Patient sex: F
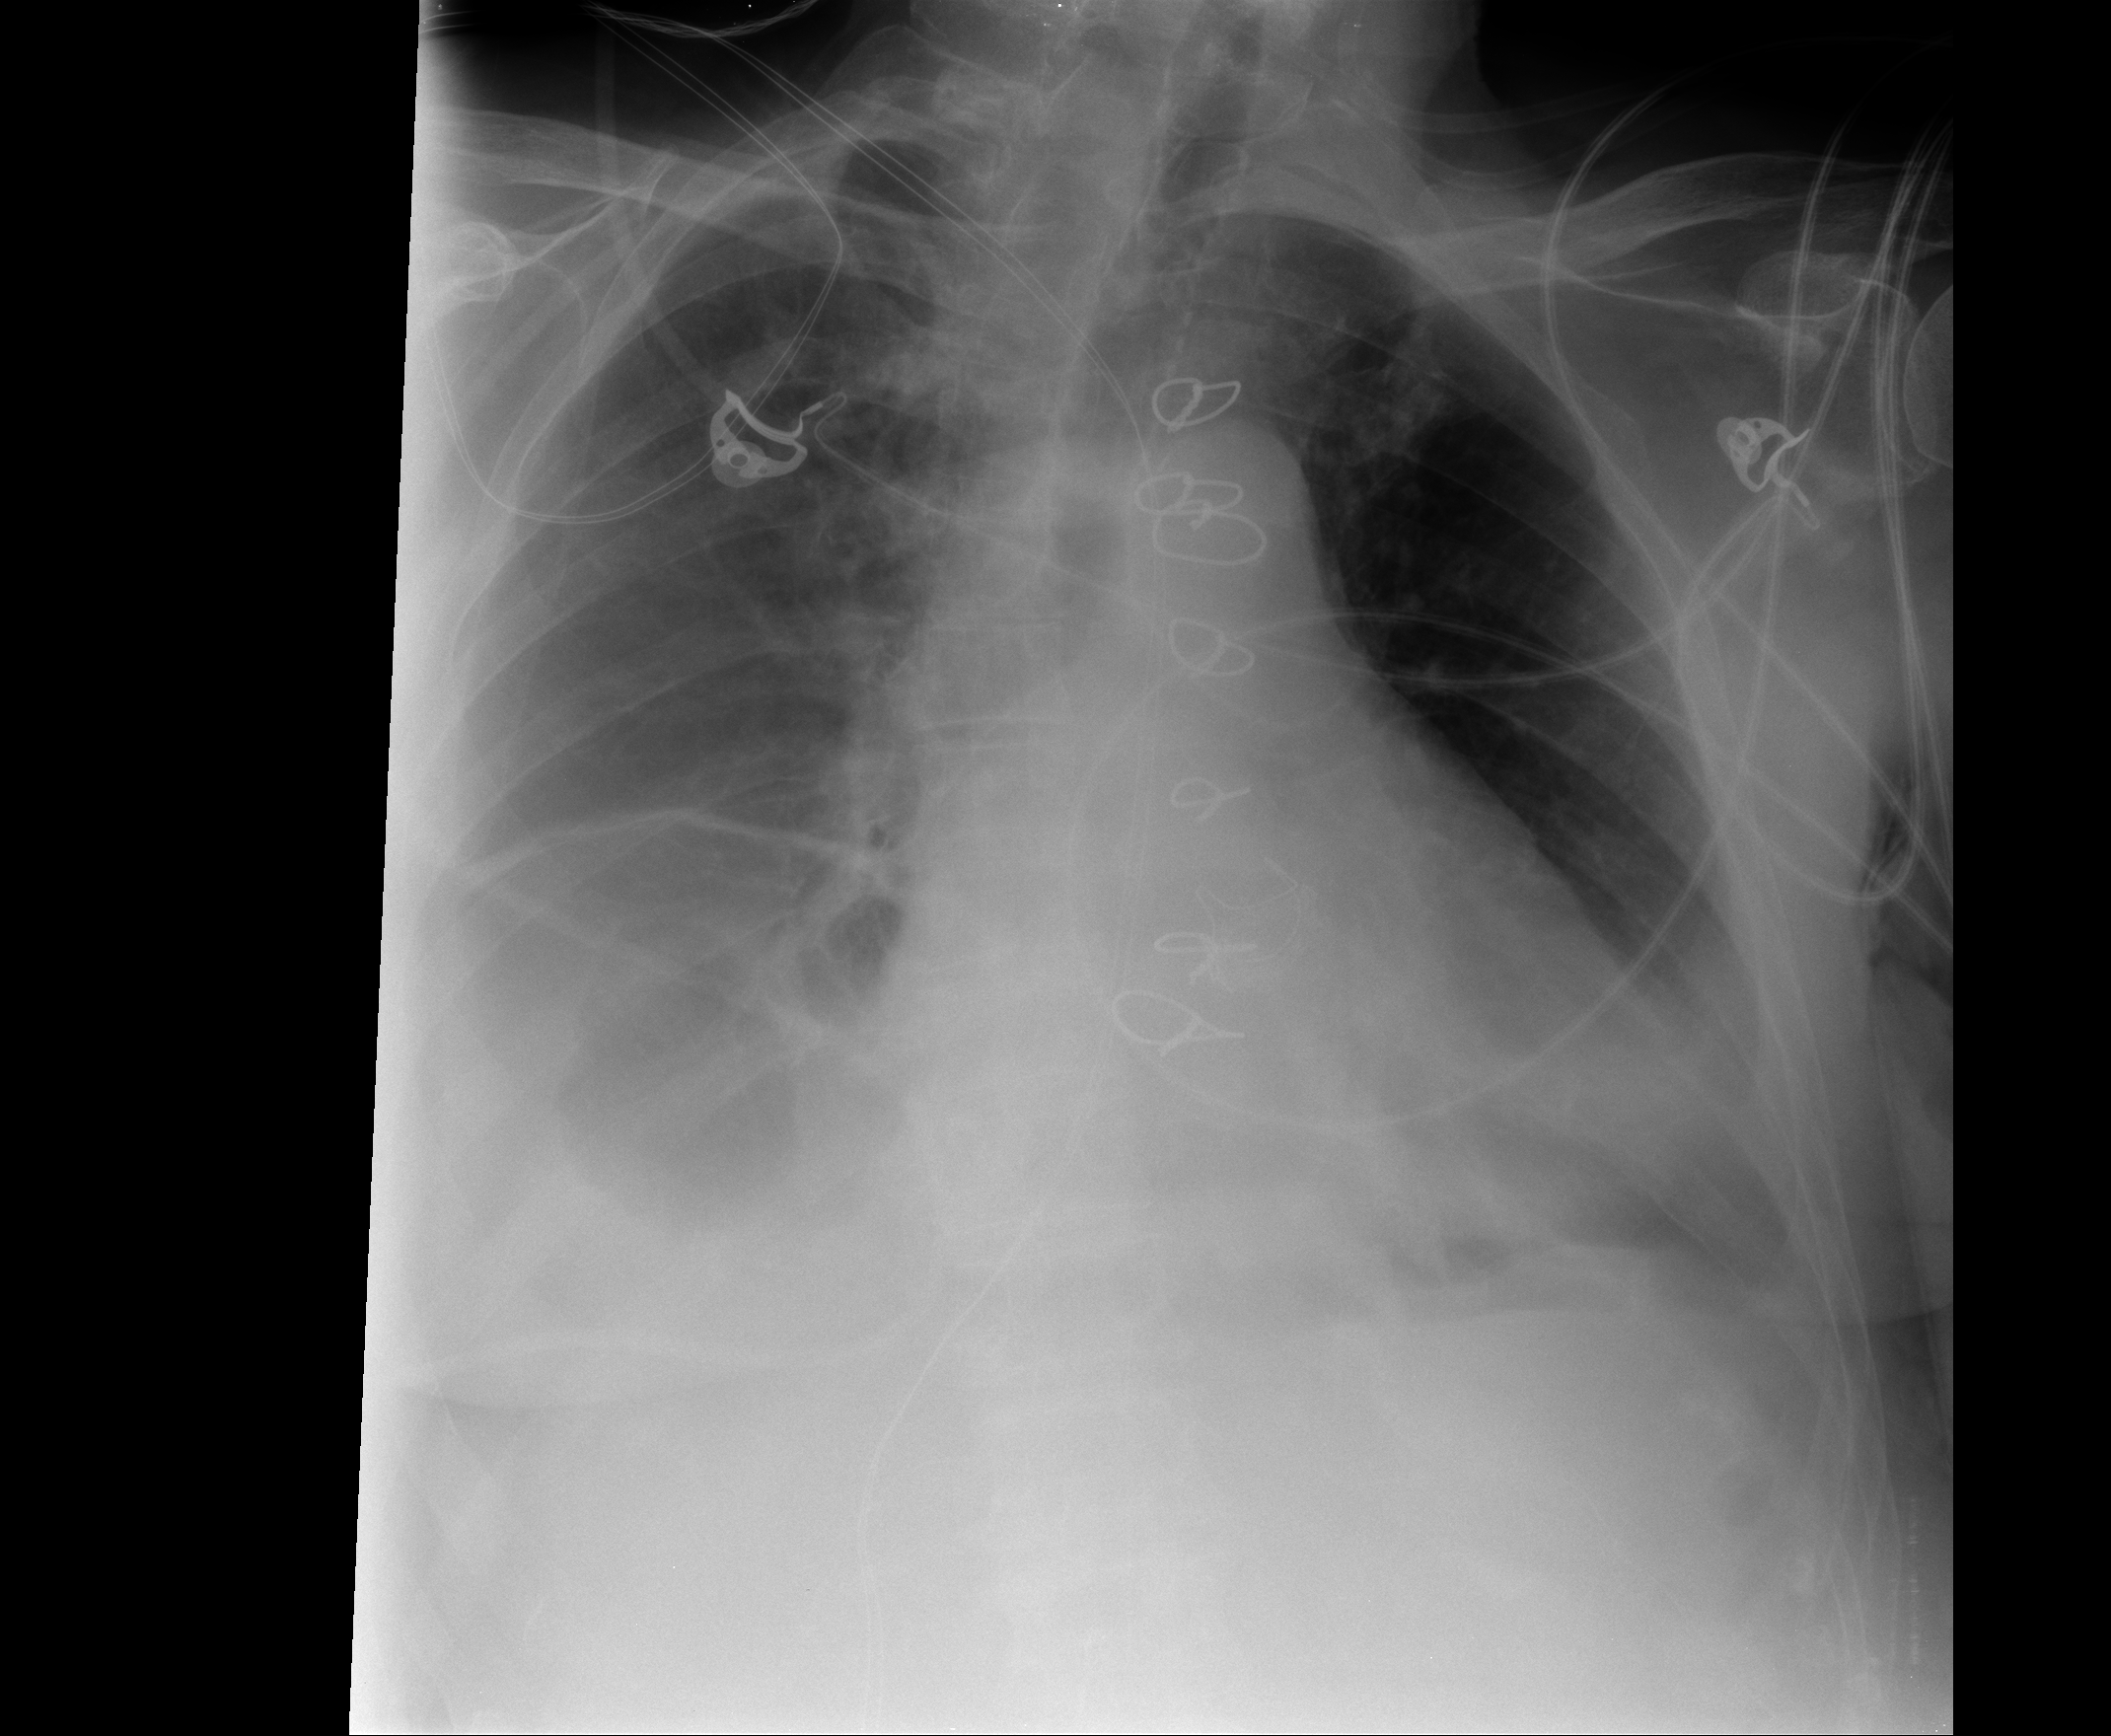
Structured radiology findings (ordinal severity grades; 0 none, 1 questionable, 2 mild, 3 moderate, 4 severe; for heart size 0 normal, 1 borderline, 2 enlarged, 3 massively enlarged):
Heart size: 2
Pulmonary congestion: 0
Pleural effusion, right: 3
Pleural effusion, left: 1
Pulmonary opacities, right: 0
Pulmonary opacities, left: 0
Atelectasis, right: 2
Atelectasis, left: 2